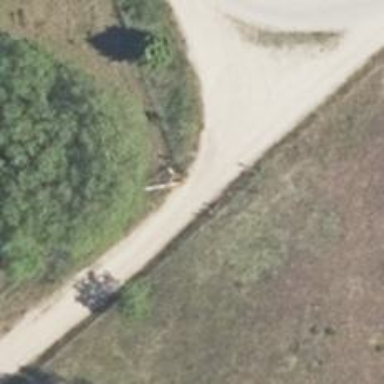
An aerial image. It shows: Sandy track road with grade 4 track type.